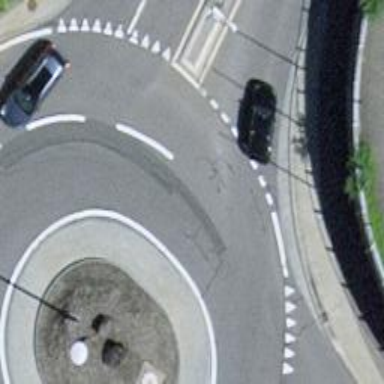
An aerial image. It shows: Primary highway with asphalt surface leading to roundabout.